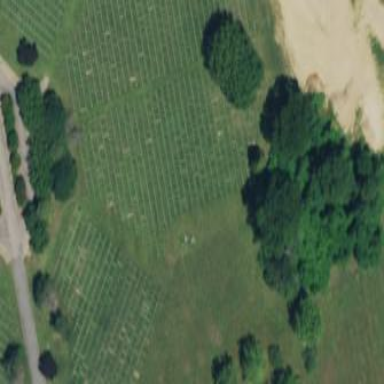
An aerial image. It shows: Section in the cemetery.